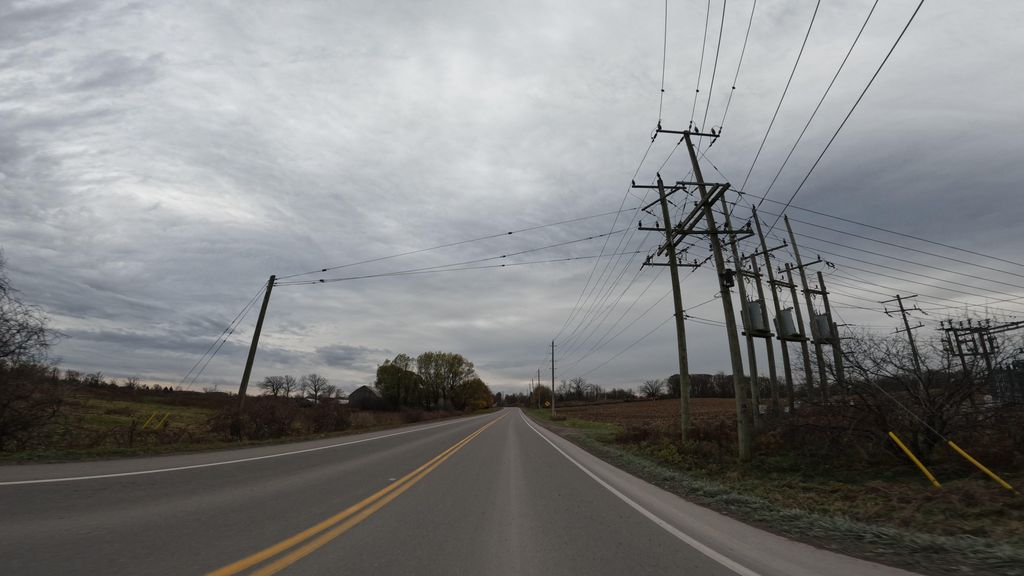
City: hamilton